Field crop: maize
Growth stage: 1
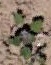
Species: chenopodium